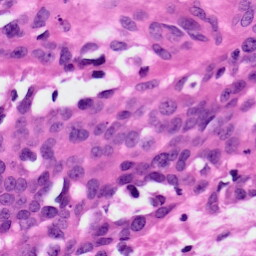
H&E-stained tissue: Ovarian